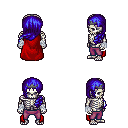
a pixel art fantasy rpg character, male body template, skeleton, red cape, magenta pants, blue left-swept hairstyle, iron tiara, white cloth bandages, four views (front, back, left, right), 2x2 character sprite sheet, small pixel art, hard edges, no anti-aliasing